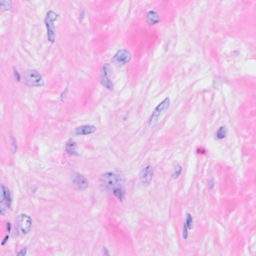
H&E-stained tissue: Breast